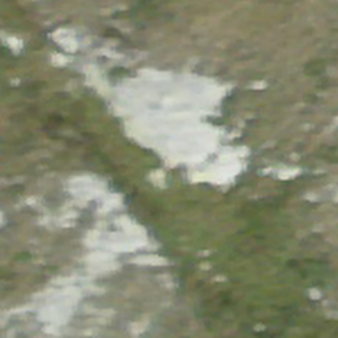
Label: other